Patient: sex F, age 77
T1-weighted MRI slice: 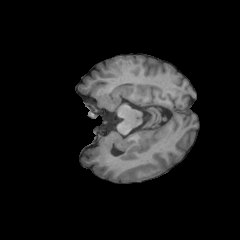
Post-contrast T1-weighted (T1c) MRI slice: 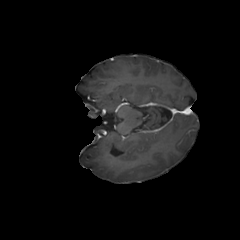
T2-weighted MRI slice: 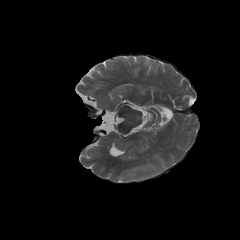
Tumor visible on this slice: no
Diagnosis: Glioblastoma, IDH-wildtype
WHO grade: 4